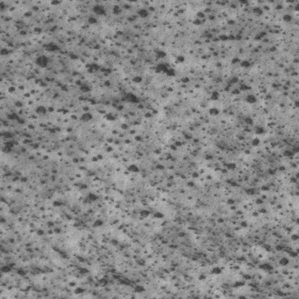
Label: frost